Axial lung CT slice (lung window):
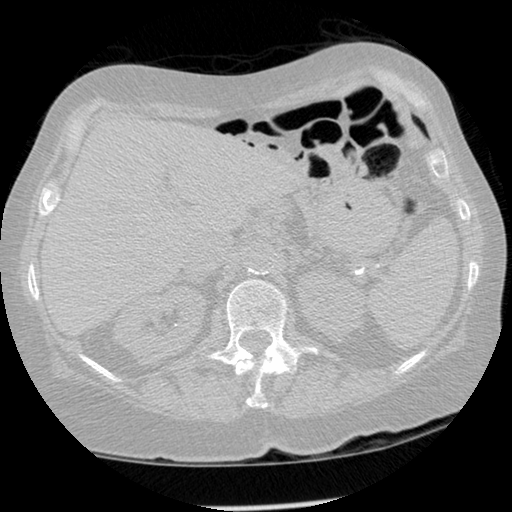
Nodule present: no